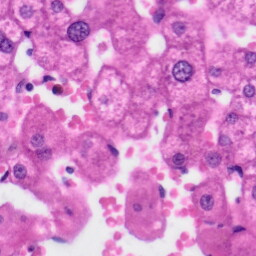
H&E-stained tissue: Liver